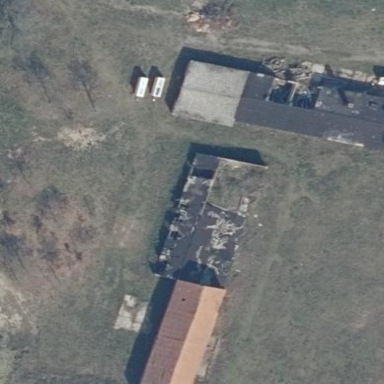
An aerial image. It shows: Ruins of building.